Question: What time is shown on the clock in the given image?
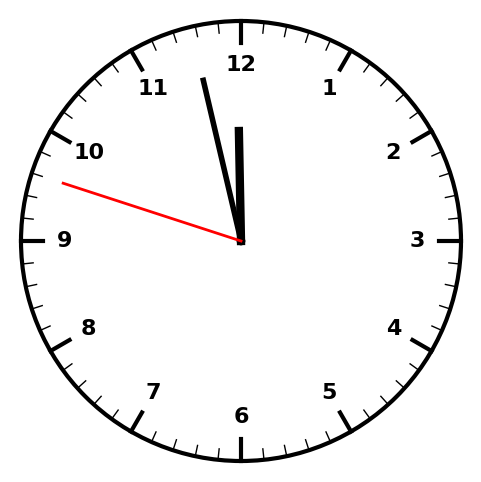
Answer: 11:57:48